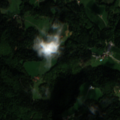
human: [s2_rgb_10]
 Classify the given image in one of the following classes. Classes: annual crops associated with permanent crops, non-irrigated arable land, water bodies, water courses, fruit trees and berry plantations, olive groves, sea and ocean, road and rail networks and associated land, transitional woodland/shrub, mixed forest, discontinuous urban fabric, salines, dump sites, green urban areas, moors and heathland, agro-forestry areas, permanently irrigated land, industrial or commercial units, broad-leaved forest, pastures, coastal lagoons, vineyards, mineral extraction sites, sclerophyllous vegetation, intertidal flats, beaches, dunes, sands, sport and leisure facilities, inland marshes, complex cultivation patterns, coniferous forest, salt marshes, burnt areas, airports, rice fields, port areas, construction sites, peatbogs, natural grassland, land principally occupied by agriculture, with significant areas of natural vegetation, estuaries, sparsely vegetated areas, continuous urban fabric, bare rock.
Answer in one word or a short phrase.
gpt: pastures, land principally occupied by agriculture, with significant areas of natural vegetation, mixed forest